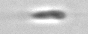
Label: flagellate_morphotype3